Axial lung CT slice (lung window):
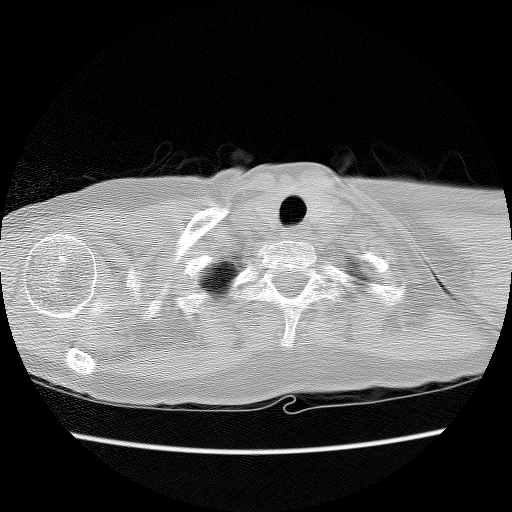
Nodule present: no